Question: It's easy to right-click and set a package as the startup object in an SSIS 2005 solution.

When it comes to removing that option, I could find nothing. There were dozens of pages on adding it, but nothing on removing it. After poking around all afternoon, I found that if I go to the "XXXXX.dtproj.user" file in the main solution folder, I can remove the "StartObjectID" tag in a text editor to accomplish this.
'''
<?xml version="1.0" encoding="utf-8"?>
<DataTransformationsUserConfiguration xmlns:xsi="http://www.w3.org/2001/XMLSchema-instance" xmlns:xsd="http://www.w3.org/2001/XMLSchema">
<Configurations>
<Configuration>
<Name>Whatever</Name>
<Options>
<StartObjectID>Whatever.dtsx</StartObjectID>
<UserIDs />
<UserPasswords />
<OfflineMode>false</OfflineMode>
</Options>
</Configuration>
</Configurations>
</DataTransformationsUserConfiguration>
'''
Is there a more obvious way to remove "Set as StartUp Object" from an SSIS package?
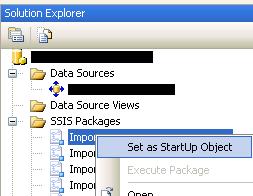
Answer: Right click solution folder ---> Configuration Properties---> Debugging----->Start Action
Set the start object id to